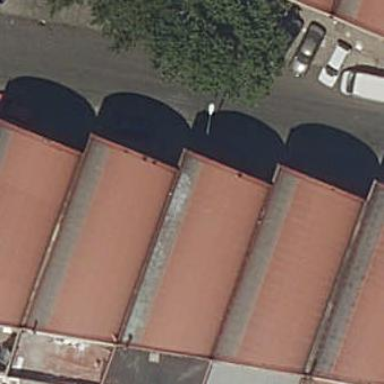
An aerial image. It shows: Industrial building.